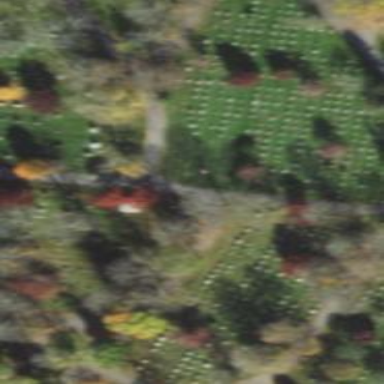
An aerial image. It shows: Sector in the cemetery.